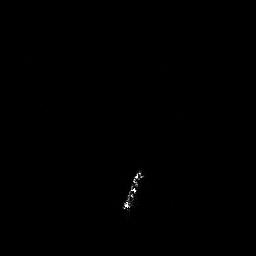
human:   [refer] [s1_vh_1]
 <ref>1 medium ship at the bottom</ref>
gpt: <box>[[46, 64, 56, 82, 0]]</box>